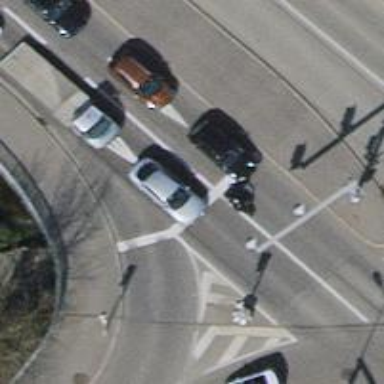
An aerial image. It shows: Road with traffic signals.